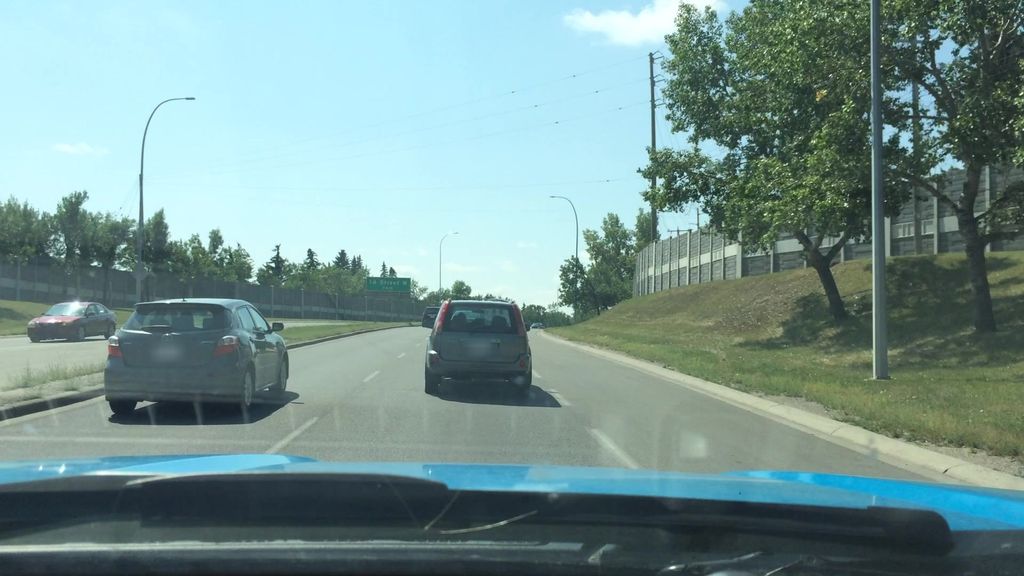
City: calgary